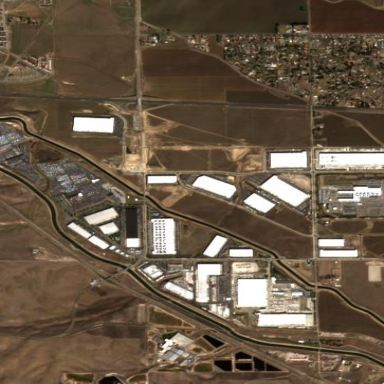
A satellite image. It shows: Industrial area.